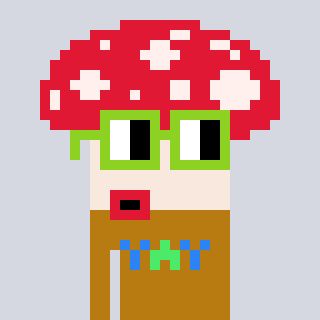
a pixel art character with square light green glasses, a mushroom-shaped head and a gold-colored body on a cool background